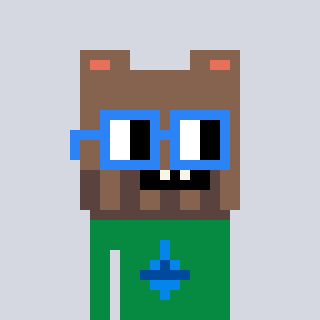
a pixel art character with square blue glasses, a bear-shaped head and a green-colored body on a cool background